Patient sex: M
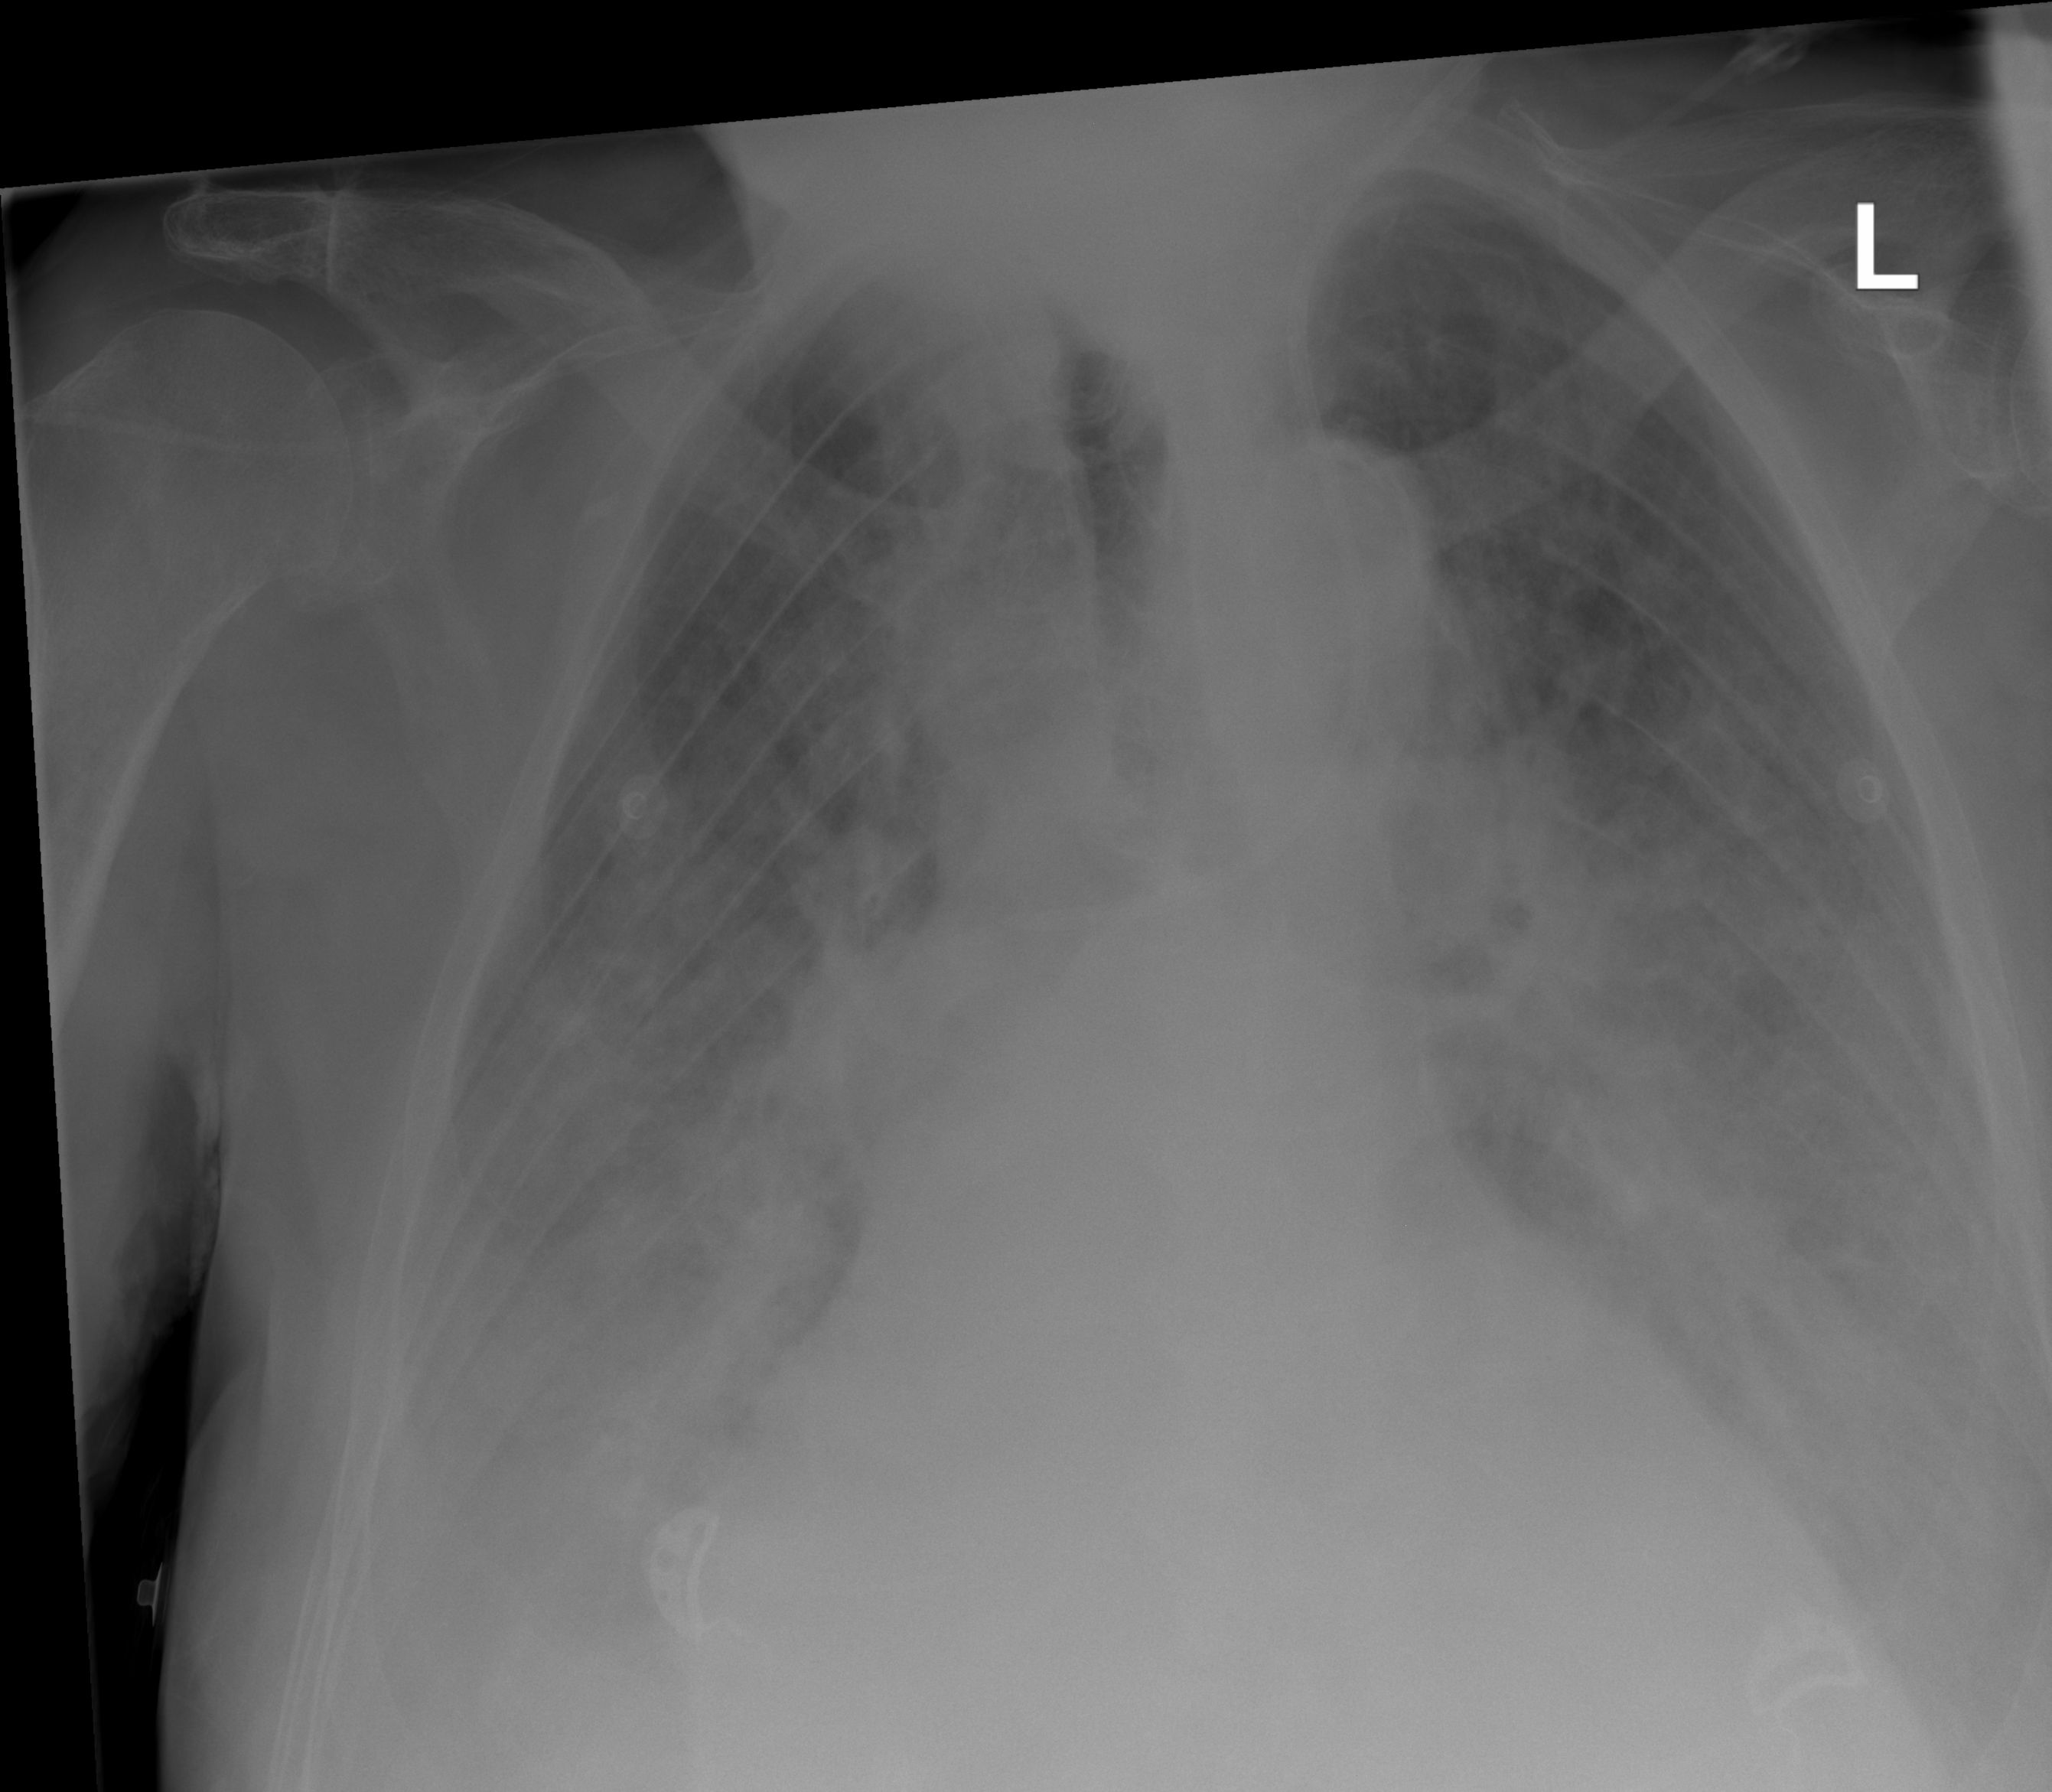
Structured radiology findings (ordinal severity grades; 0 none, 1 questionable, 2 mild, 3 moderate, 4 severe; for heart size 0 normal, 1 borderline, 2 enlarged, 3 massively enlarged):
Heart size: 2
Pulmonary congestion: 3
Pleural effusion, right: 3
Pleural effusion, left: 3
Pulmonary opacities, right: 3
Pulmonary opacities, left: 3
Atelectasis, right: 3
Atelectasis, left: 3